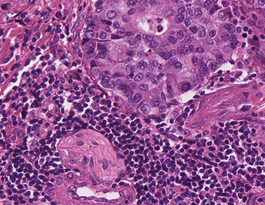
Tumor epithelial tissue: yes
Tumor-associated stroma tissue: yes
Normal tissue: no